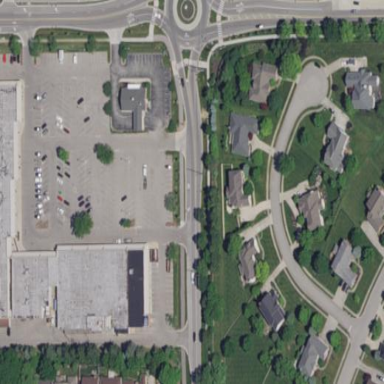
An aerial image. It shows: Retail area.